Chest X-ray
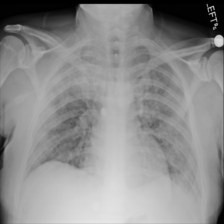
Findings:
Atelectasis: negative
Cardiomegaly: negative
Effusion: negative
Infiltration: negative
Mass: negative
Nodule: negative
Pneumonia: negative
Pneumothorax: negative
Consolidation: negative
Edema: negative
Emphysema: negative
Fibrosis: negative
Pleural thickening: negative
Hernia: negative